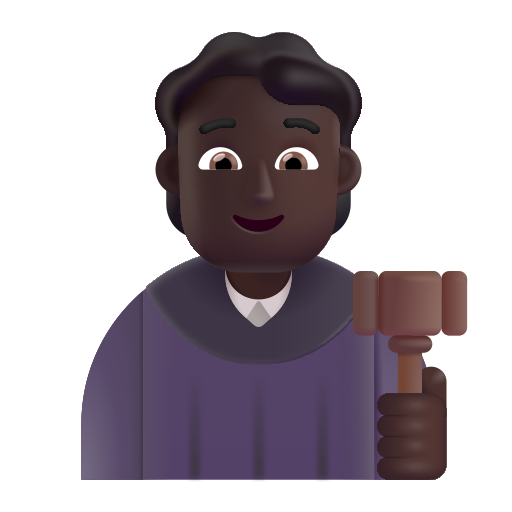
judge color dark